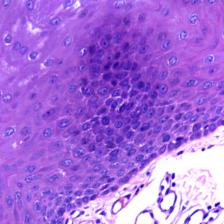
Diagnosis: Normal